Question: As I get notify 'node.js' requiring a new version. I have updated the to latest version. After updated and restarted my , i'm getting this error while running my app in iPhone simulater
> [ERROR] Invalid --ios-version value '5.0'Accepted values:

Then I have reinstalled my now, i'm getting this error :
'''
[INFO] One moment, building ...
[INFO] Titanium SDK version: 3.0.0 (12/12/12 18:49 a5894b3)
[INFO] iPhone Device family: iphone
[INFO] iPhone SDK version: 5.0
[INFO] iPhone simulated device: iphone
[INFO] Performing full rebuild. This will take a little bit. Hold tight...
[INFO] Minimum iOS version: 4.3 Linked iOS Version 5.0
[ERROR]
[ERROR] Error: Traceback (most recent call last):
File "/Library/Application Support/Titanium/mobilesdk/osx/3.0.0.GA/iphone/builder.py", line 1374, in main
execute_xcode("iphonesimulator%s" % link_version,["GCC_PREPROCESSOR_DEFINITIONS=__LOG__ID__=%s DEPLOYTYPE=development TI_DEVELOPMENT=1 DEBUG=1 TI_VERSION=%s %s %s" % (log_id,sdk_version,debugstr,kroll_coverage)],False)
File "/Library/Application Support/Titanium/mobilesdk/osx/3.0.0.GA/iphone/builder.py", line 1281, in execute_xcode
output = run.run(args,False,False,o)
File "/Library/Application Support/Titanium/mobilesdk/osx/3.0.0.GA/iphone/run.py", line 41, in run
sys.exit(rc)
SystemExit: 65
'''
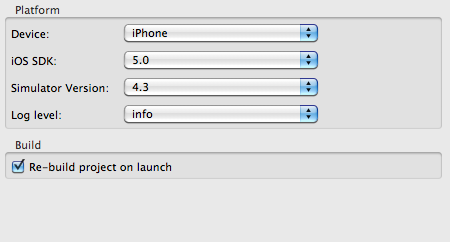
Answer: Actually Ti 3.0.0 is used only for ios 6.0. u cant run it in application of less than ios 6.0.
so this error is due to that. 3.0.0 support only ios 6